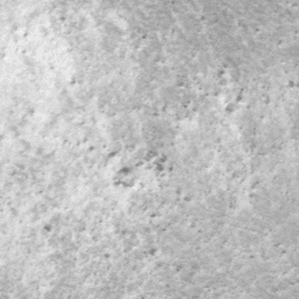
Label: frost